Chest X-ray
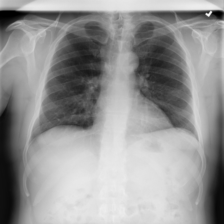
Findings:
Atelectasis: negative
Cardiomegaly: negative
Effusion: negative
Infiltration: positive
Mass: negative
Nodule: negative
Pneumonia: negative
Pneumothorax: negative
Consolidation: negative
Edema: negative
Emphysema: negative
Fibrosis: negative
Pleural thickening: negative
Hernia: negative